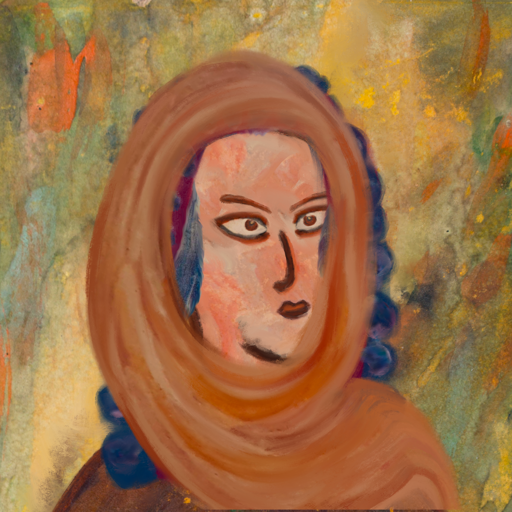
Background: Comrade, Head And Neck Side: Roy_Bahadur, Face Side: Roy_Bahadur, Bust: Comrade, Hair Side: Hill_Girl, Head Accessory: Pious_Lady_Scarf, Second Necklace: Blank, Necklace: Blank, Baby: Blank